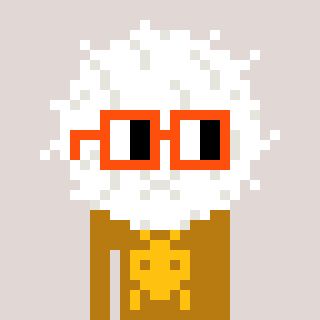
a pixel art character with square orange glasses, a cottonball-shaped head and a gold-colored body on a warm background